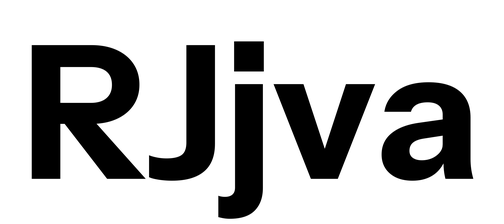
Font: InstrumentSans_Bold